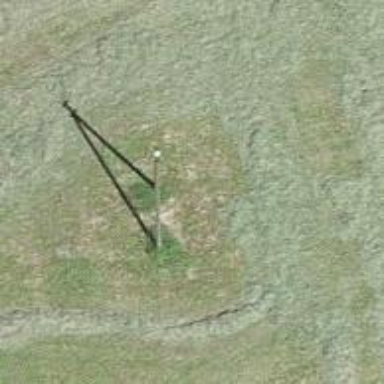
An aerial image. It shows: Power pole.